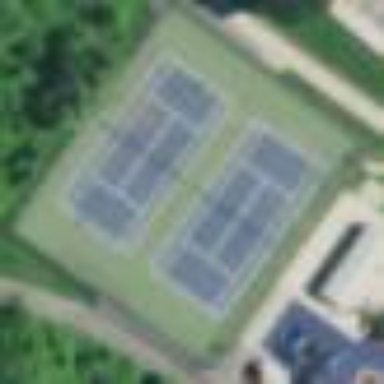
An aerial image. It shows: Tennis court on the leisure land pitch.